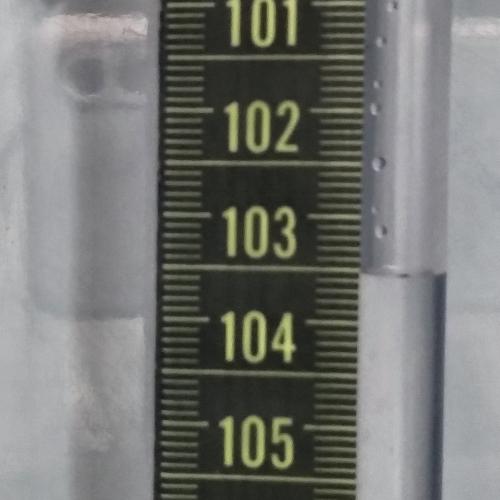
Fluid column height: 103.5 cm